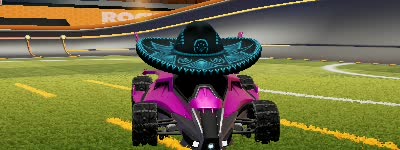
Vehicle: aftershock